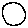
Label: circle